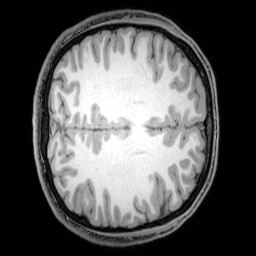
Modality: T1w
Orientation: axial
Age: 21
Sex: male
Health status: healthy
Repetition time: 0.081 s
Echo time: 0.037 s